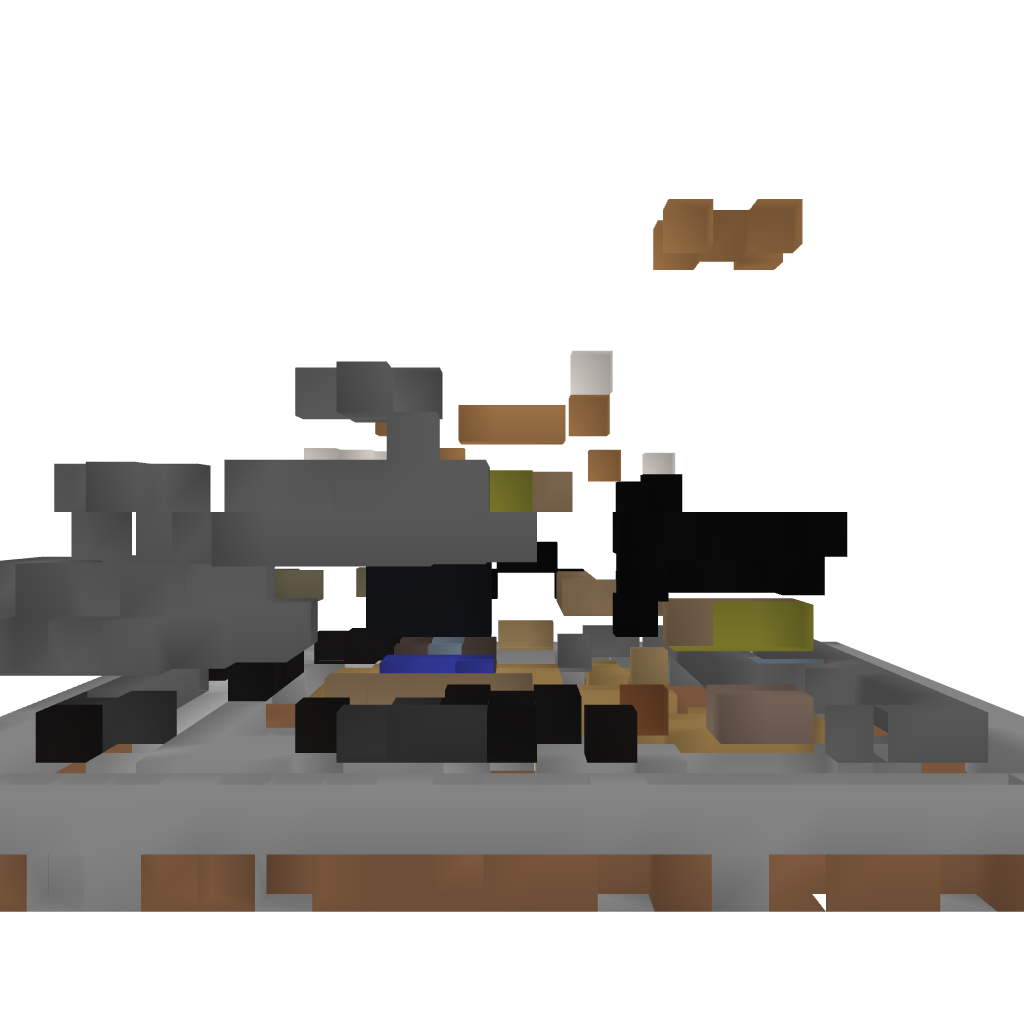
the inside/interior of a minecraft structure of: Quartz House